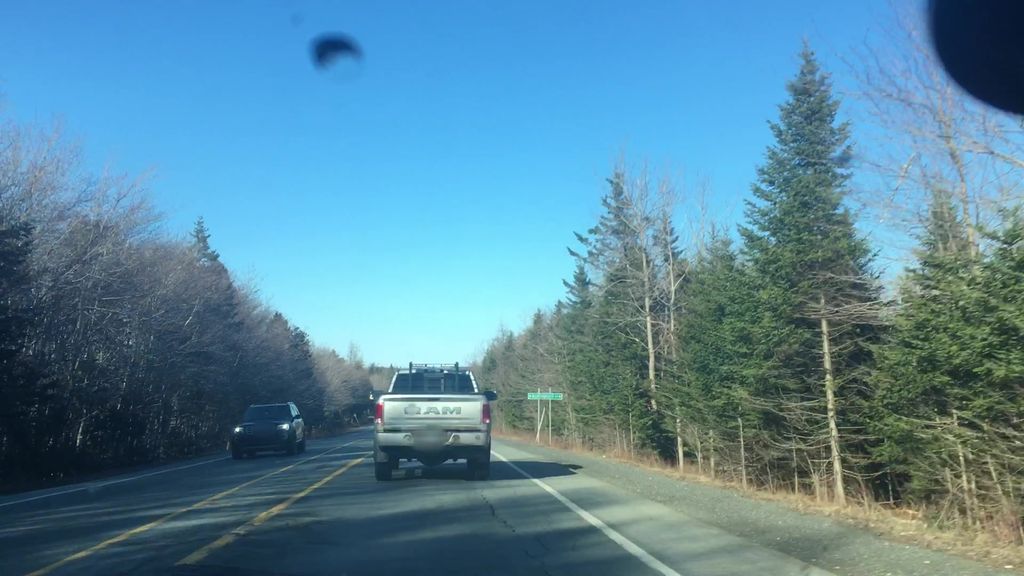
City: halifax